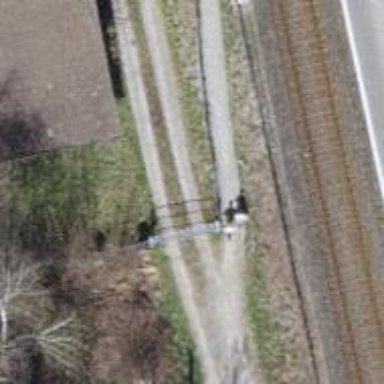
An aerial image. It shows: Footway with grade 2 tracktype.